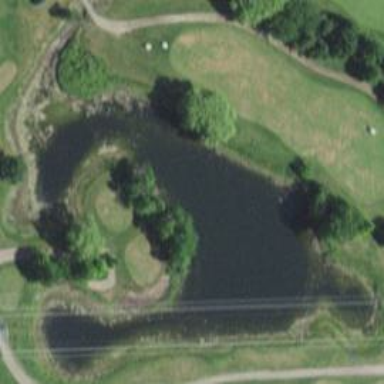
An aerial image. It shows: Scenic view of water hazard on golf course. The natural water feature adds beauty to the landscape.